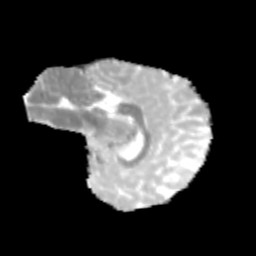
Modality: MD
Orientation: sagittal
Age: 11
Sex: female
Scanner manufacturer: siemens
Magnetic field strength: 3 T
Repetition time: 3.8 s
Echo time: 0.07 s